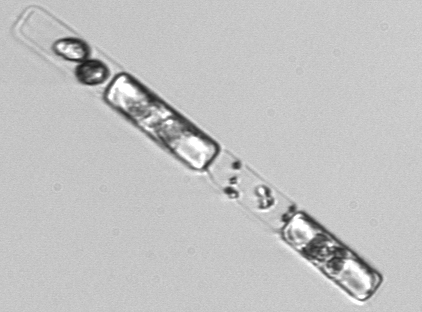
Label: Guinardia_delicatula_TAG_internal_parasite